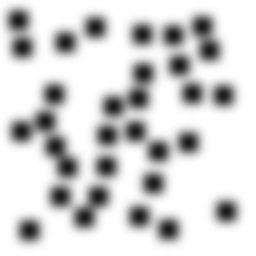
Squares: 32
Triangles: 0
Stars: 0
Total shapes: 32